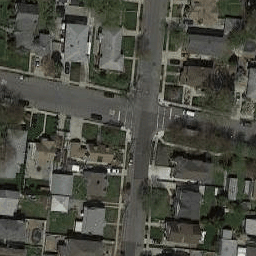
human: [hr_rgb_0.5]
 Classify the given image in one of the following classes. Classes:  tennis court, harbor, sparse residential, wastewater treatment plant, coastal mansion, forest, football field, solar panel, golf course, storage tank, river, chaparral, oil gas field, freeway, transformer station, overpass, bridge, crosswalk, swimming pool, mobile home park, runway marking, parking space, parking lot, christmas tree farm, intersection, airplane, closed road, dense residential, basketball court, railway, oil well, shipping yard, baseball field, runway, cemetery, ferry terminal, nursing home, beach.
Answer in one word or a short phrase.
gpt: intersection